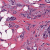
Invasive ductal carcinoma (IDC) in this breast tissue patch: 1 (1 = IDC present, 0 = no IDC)